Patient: sex M, age 52
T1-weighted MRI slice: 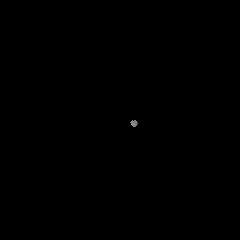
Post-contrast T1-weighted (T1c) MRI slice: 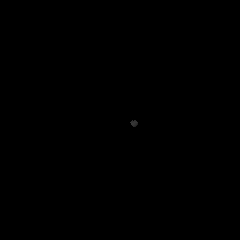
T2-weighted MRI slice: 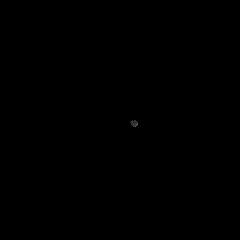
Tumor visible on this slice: no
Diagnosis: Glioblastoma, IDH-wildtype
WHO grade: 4